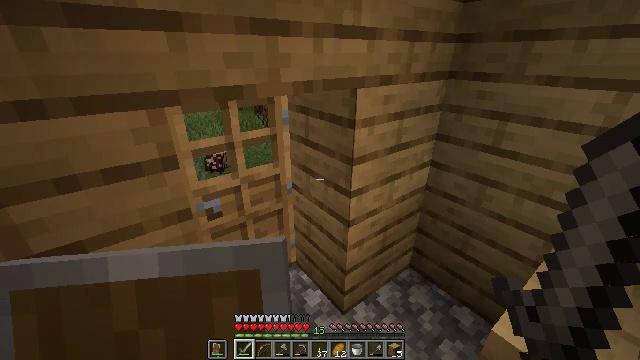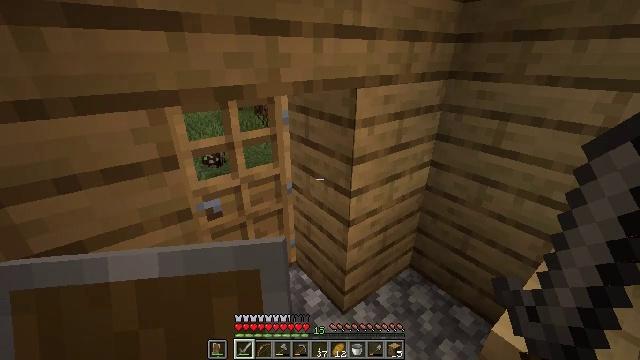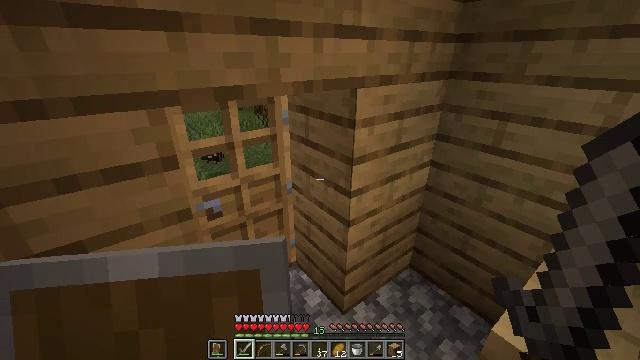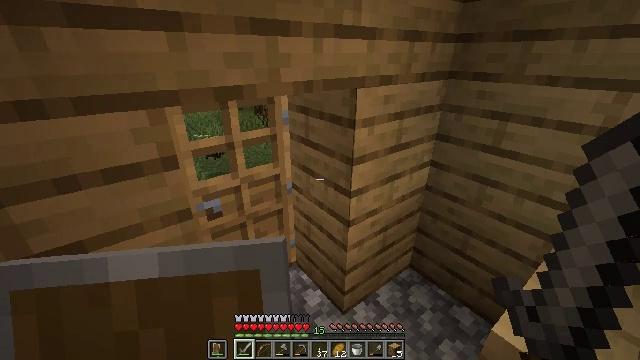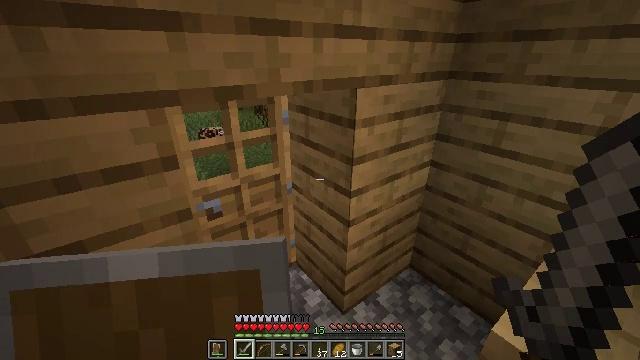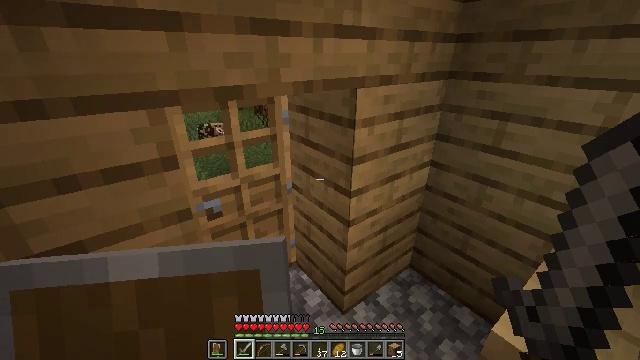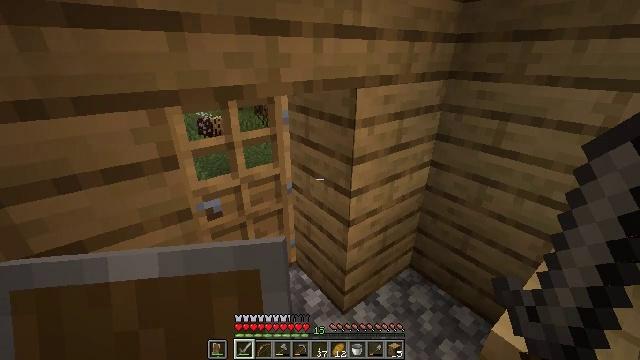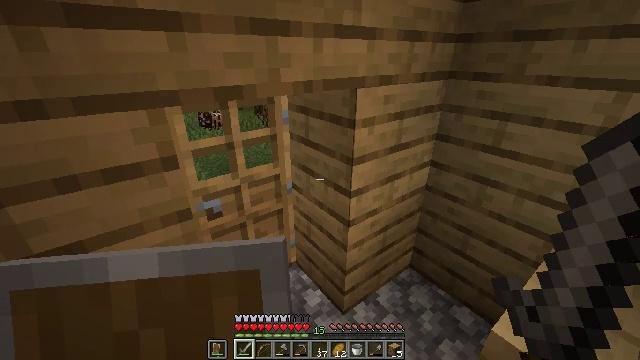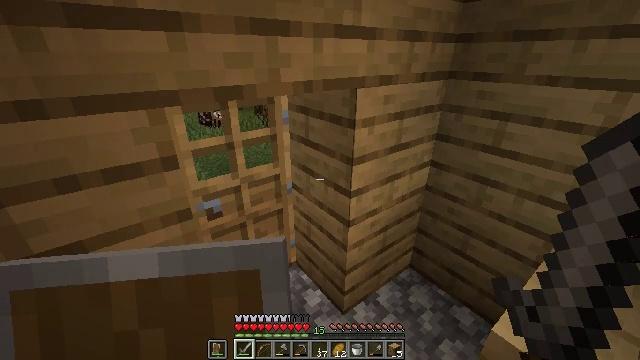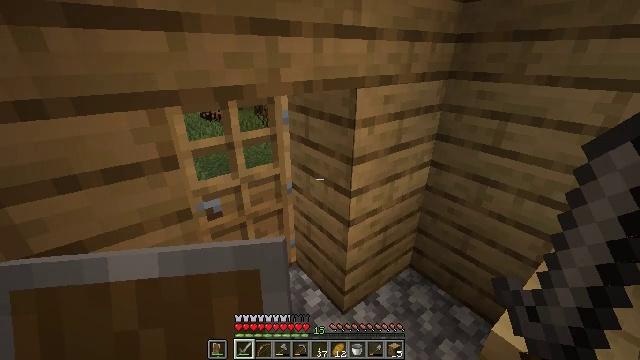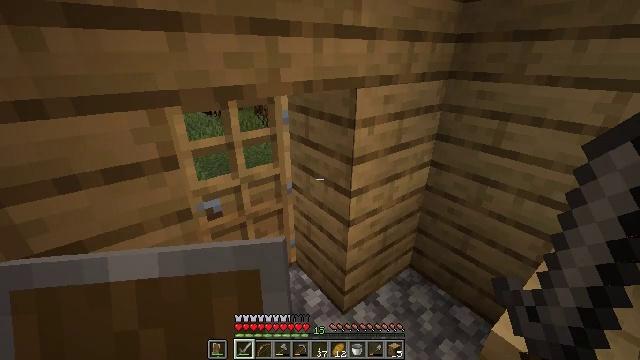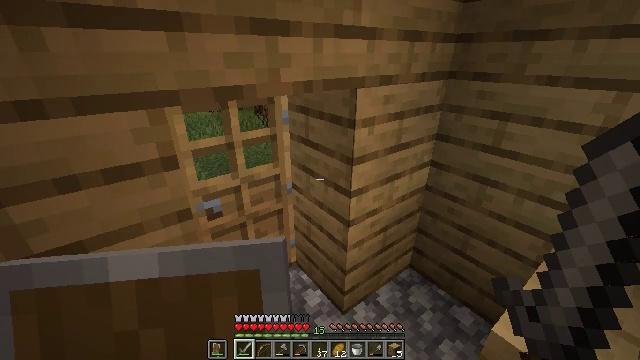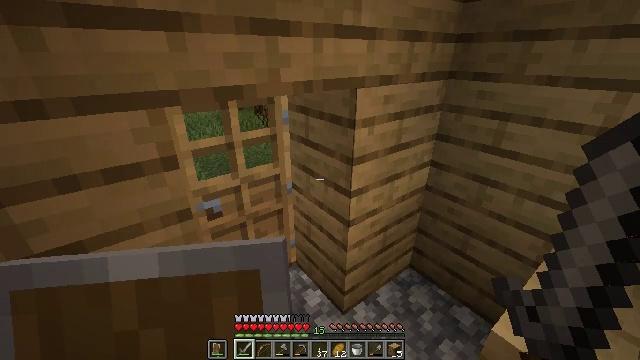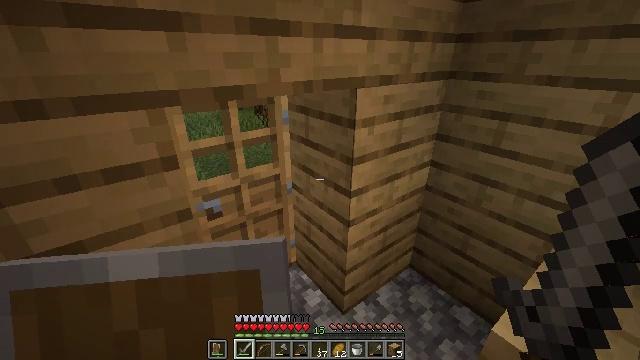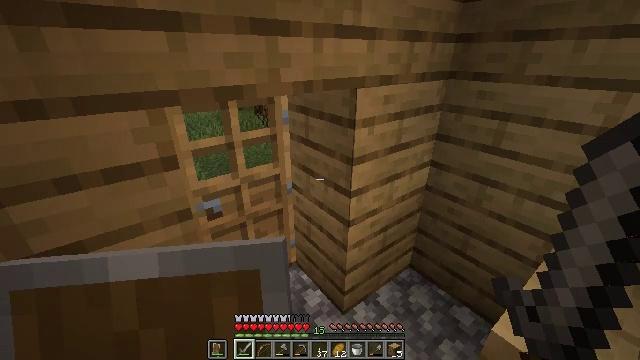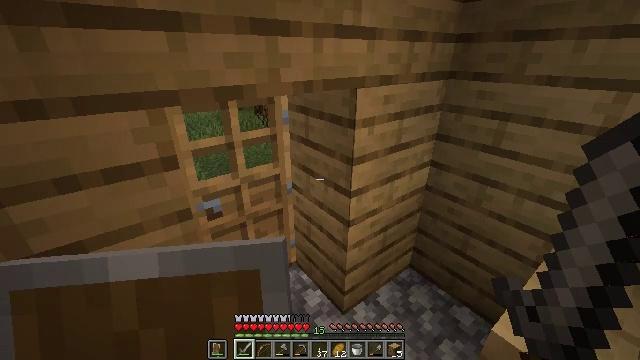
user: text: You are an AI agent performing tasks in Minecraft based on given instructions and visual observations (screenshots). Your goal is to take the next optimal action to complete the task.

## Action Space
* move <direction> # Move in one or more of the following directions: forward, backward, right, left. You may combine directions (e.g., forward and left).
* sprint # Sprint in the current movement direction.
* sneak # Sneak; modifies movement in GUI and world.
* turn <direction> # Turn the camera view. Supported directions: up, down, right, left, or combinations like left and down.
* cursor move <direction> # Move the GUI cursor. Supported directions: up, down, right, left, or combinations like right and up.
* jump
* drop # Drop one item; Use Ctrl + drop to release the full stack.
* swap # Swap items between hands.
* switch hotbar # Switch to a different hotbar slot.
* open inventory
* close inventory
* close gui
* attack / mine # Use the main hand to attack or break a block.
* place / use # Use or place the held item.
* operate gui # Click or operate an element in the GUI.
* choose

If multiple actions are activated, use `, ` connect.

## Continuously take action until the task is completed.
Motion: motion action
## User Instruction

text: Mine oak stairs.
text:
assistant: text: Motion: no_op
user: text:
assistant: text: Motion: no_op
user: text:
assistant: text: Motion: no_op
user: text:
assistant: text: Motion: no_op
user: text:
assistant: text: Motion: no_op
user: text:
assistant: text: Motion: no_op
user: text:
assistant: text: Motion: no_op
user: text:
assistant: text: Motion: no_op
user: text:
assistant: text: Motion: no_op
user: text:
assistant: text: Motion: no_op
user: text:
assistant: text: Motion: no_op
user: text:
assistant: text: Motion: no_op
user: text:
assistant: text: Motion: no_op
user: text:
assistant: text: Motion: no_op
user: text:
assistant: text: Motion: no_op
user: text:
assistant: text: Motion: no_op
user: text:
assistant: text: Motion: no_op
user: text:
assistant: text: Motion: no_op
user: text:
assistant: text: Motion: no_op
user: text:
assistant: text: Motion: no_op
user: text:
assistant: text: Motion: no_op
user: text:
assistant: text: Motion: no_op
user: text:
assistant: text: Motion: no_op
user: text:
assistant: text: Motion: no_op
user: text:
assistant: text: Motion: no_op
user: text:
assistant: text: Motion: no_op
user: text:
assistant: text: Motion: no_op
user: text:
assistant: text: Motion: no_op
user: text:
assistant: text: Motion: no_op
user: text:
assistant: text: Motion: no_op